Question: I am implementing a basic chat server on Java. Actually I finished basic things and trying to improve it.
Now I wanna trying on making a list which shows who is online. I have a problem. I get string on 'JTextPane' component and when I press "ENTER" it sends the message but the text cursor goes to lower line. I use 'setCaretPosition(0);' but it didn't work.
You can see the image below and understand the problem.

Here is my server and server thread code;
'''
import java.io.DataOutputStream;
import java.io.IOException;
import java.net.ServerSocket;
import java.net.Socket;
import java.util.HashMap;
import java.util.Iterator;
import java.util.Map;
import java.util.Set;
public class Server {
private ServerSocket ss;
private Socket s;
Map<Socket,DataOutputStream> list = new HashMap<Socket,DataOutputStream>();
public Server(int port_number) throws IOException{
create_Server(port_number);
}
public static void main(String[] args) throws IOException {
int port_number=23;
new Server(port_number);
}
private void create_Server(int port_number) throws IOException{
ss = new ServerSocket(port_number);
System.out.println("Server is ready!");
while(true){
s=ss.accept();
System.out.println(s.getLocalAddress().getHostName() + " was connected!");
send_con_mes();
list.put(s,new DataOutputStream(s.getOutputStream()) );
new ServerThread(s,this).start();
}
}
private void send_con_mes() throws IOException{
Set<Socket> sckt_list = list.keySet();
Iterator<Socket> itr = sckt_list.iterator();
DataOutputStream daos;
String str;
Socket sckt;
while(itr.hasNext()){
sckt=itr.next();
str = sckt.getLocalAddress().getHostName() + " was connected..." ;
daos = list.get(sckt);
daos.writeUTF(str);
}
}
public void send_to_All(String msg, Socket socket) throws IOException{
synchronized(list){
Set<Socket> sckt_list = list.keySet();
Iterator<Socket> itr = sckt_list.iterator();
DataOutputStream daos;
while(itr.hasNext()){
Socket sck = itr.next();
if(sck!=socket){
daos = list.get(sck);
daos.writeUTF(msg);
}
}
}
}
public void remove_Connection(Socket s) throws IOException{
synchronized(list){
list.remove(s);
System.out.println(s.getLocalAddress().getHostName() + " was disconnected!");
s.close();
}
}
}
import java.io.DataInputStream;
import java.io.IOException;
import java.net.Socket;
public class ServerThread extends Thread {
private Socket s;
private Server srv;
public ServerThread(Socket s,Server srv){
this.s = s;
this.srv = srv;
}
@Override
public void run() {
String msg;
DataInputStream dis;
try {
dis = new DataInputStream(s.getInputStream());
while(true){
msg = dis.readUTF();
srv.send_to_All(msg, s);
}
} catch (IOException e) {
// TODO Auto-generated catch block
e.printStackTrace();
}
finally{
try {
srv.remove_Connection(s);
} catch (IOException e) {
// TODO Auto-generated catch block
e.printStackTrace();
}
}
}
}
'''
So I guess I must implement the list in server.java but the problem is how can I pass the list and use it in client.java. and here is my client code:
'''
import java.awt.Frame;
import java.awt.event.KeyEvent;
import java.io.DataInputStream;
import java.io.DataOutputStream;
import java.io.IOException;
import java.net.InetAddress;
import java.net.Socket;
import java.net.UnknownHostException;
import java.util.logging.Level;
import java.util.logging.Logger;
import javax.swing.DefaultListModel;
import javax.swing.JList;
import javax.swing.JOptionPane;
import javax.swing.JScrollPane;
/*
* To change this template, choose Tools | Templates
* and open the template in the editor.
*/
/*
* Client.java
*
* Created on 02.Eyl.2011, 16:46:44
*/
/**
*
* @author BURAKTAS
*/
public class Client extends javax.swing.JFrame implements Runnable {
private DataOutputStream dos;
private DataInputStream dis;
private Socket s;
private String Client_name;
private String Ip_addr;
private DefaultListModel listModel=new DefaultListModel();
/** Creates new form Client */
public Client() {
initComponents();
Screen.setEditable(false);
acc_list.setVisibleRowCount(6);
listModel.addElement(Client_name);
start_Chat();
}
@Override
public void run() {
try {
while(true){
String message = dis.readUTF();
Screen.append(message + "
");
}
} catch (IOException ex) {
Logger.getLogger(Client.class.getName()).log(Level.SEVERE, null, ex);
}
}
public void start_Chat() {
try {
Ip_addr = JOptionPane.showInputDialog("Enter the IP number of the server to connect : ");
s = new Socket(Ip_addr, 23);
Client_name = JOptionPane.showInputDialog("Enter your Nickname : ");
dis = new DataInputStream(s.getInputStream());
dos = new DataOutputStream(s.getOutputStream());
new Thread(Client.this).start();
} catch (UnknownHostException ex) {
JOptionPane.showMessageDialog(rootPane, "Socket can not connected", "ERROR", JOptionPane.ERROR_MESSAGE);
} catch (IOException ex) {
JOptionPane.showMessageDialog(rootPane, "Socket can not connected", "ERROR", JOptionPane.ERROR_MESSAGE);
start_Chat();
}
}
/** This method is called from within the constructor to
* initialize the form.
* WARNING: Do NOT modify this code. The content of this method is
* always regenerated by the Form Editor.
*/
@SuppressWarnings("unchecked")
// <editor-fold defaultstate="collapsed" desc="Generated Code">
private void initComponents() {
font_chooser = new javax.swing.JColorChooser();
jScrollPane1 = new javax.swing.JScrollPane();
Screen = new javax.swing.JTextArea();
Send_Button = new javax.swing.JButton();
jScrollPane2 = new javax.swing.JScrollPane();
acc_list = new javax.swing.JList();
disco_button = new javax.swing.JButton();
jScrollPane3 = new javax.swing.JScrollPane();
Text_Field = new javax.swing.JTextPane();
setDefaultCloseOperation(javax.swing.WindowConstants.EXIT_ON_CLOSE);
setTitle("BrkChat_Server vs 1.0");
setResizable(false);
Screen.setColumns(20);
Screen.setRows(5);
jScrollPane1.setViewportView(Screen);
Send_Button.setText("Send");
Send_Button.addActionListener(new java.awt.event.ActionListener() {
public void actionPerformed(java.awt.event.ActionEvent evt) {
Send_ButtonActionPerformed(evt);
}
});
acc_list.setModel(new javax.swing.AbstractListModel() {
String[] strings = { "Item 1", "Item 2", "Item 3", "Item 4", "Item 5" };
public int getSize() { return strings.length; }
public Object getElementAt(int i) { return strings[i]; }
});
acc_list.setSelectionMode(javax.swing.ListSelectionModel.SINGLE_INTERVAL_SELECTION);
jScrollPane2.setViewportView(acc_list);
disco_button.setText("Disconnect");
disco_button.addActionListener(new java.awt.event.ActionListener() {
public void actionPerformed(java.awt.event.ActionEvent evt) {
disco_buttonActionPerformed(evt);
}
});
Text_Field.setCursor(new java.awt.Cursor(java.awt.Cursor.TEXT_CURSOR));
Text_Field.addKeyListener(new java.awt.event.KeyAdapter() {
public void keyPressed(java.awt.event.KeyEvent evt) {
Text_FieldKeyPressed(evt);
}
});
jScrollPane3.setViewportView(Text_Field);
javax.swing.GroupLayout layout = new javax.swing.GroupLayout(getContentPane());
getContentPane().setLayout(layout);
layout.setHorizontalGroup(
layout.createParallelGroup(javax.swing.GroupLayout.Alignment.LEADING)
.addGroup(javax.swing.GroupLayout.Alignment.TRAILING, layout.createSequentialGroup()
.addGroup(layout.createParallelGroup(javax.swing.GroupLayout.Alignment.LEADING)
.addComponent(jScrollPane3, javax.swing.GroupLayout.DEFAULT_SIZE, 383, Short.MAX_VALUE)
.addComponent(jScrollPane1, javax.swing.GroupLayout.PREFERRED_SIZE, 383, javax.swing.GroupLayout.PREFERRED_SIZE))
.addPreferredGap(javax.swing.LayoutStyle.ComponentPlacement.UNRELATED)
.addGroup(layout.createParallelGroup(javax.swing.GroupLayout.Alignment.LEADING)
.addComponent(disco_button, javax.swing.GroupLayout.Alignment.TRAILING, javax.swing.GroupLayout.DEFAULT_SIZE, 108, Short.MAX_VALUE)
.addComponent(Send_Button, javax.swing.GroupLayout.Alignment.TRAILING, javax.swing.GroupLayout.DEFAULT_SIZE, 108, Short.MAX_VALUE)
.addComponent(jScrollPane2, javax.swing.GroupLayout.Alignment.TRAILING, javax.swing.GroupLayout.DEFAULT_SIZE, 108, Short.MAX_VALUE))
.addContainerGap())
);
layout.setVerticalGroup(
layout.createParallelGroup(javax.swing.GroupLayout.Alignment.LEADING)
.addGroup(layout.createSequentialGroup()
.addGroup(layout.createParallelGroup(javax.swing.GroupLayout.Alignment.LEADING)
.addComponent(jScrollPane1, javax.swing.GroupLayout.PREFERRED_SIZE, 286, javax.swing.GroupLayout.PREFERRED_SIZE)
.addComponent(jScrollPane2, javax.swing.GroupLayout.DEFAULT_SIZE, 288, Short.MAX_VALUE))
.addPreferredGap(javax.swing.LayoutStyle.ComponentPlacement.RELATED)
.addGroup(layout.createParallelGroup(javax.swing.GroupLayout.Alignment.LEADING)
.addComponent(Send_Button, javax.swing.GroupLayout.DEFAULT_SIZE, 79, Short.MAX_VALUE)
.addComponent(jScrollPane3, javax.swing.GroupLayout.Alignment.TRAILING, javax.swing.GroupLayout.PREFERRED_SIZE, 76, javax.swing.GroupLayout.PREFERRED_SIZE))
.addPreferredGap(javax.swing.LayoutStyle.ComponentPlacement.RELATED)
.addComponent(disco_button, javax.swing.GroupLayout.PREFERRED_SIZE, 31, javax.swing.GroupLayout.PREFERRED_SIZE)
.addGap(11, 11, 11))
);
pack();
}// </editor-fold>
private void write(){
try {
Text_Field.setCaretPosition(0);
String str = Text_Field.getText();
dos.writeUTF(Client_name + " : " + str);
Screen.append(Client_name + " : " + str + "
");
Text_Field.setText("");
} catch (IOException ex) {
Logger.getLogger(Client.class.getName()).log(Level.SEVERE, null, ex);
}
}
private void Send_ButtonActionPerformed(java.awt.event.ActionEvent evt) {
write();
}
private void disco_buttonActionPerformed(java.awt.event.ActionEvent evt) {
try {
s.close();
this.setVisible(false);
System.exit(0);
} catch (IOException ex) {
Logger.getLogger(Client.class.getName()).log(Level.SEVERE, null, ex);
}
}
private void Text_FieldKeyPressed(java.awt.event.KeyEvent evt) {
if(evt.getKeyCode()==KeyEvent.VK_ENTER){
write();
}
}
/**
* @param args the command line arguments
*/
public static void main(String args[]) {
/* Set the Nimbus look and feel */
//<editor-fold defaultstate="collapsed" desc=" Look and feel setting code (optional) ">
/* If Nimbus (introduced in Java SE 6) is not available, stay with the default look and feel.
* For details see http://download.oracle.com/javase/tutorial/uiswing/lookandfeel/plaf.html
*/
try {
for (javax.swing.UIManager.LookAndFeelInfo info : javax.swing.UIManager.getInstalledLookAndFeels()) {
if ("Windows".equals(info.getName())) {
javax.swing.UIManager.setLookAndFeel(info.getClassName());
break;
}
}
} catch (ClassNotFoundException ex) {
java.util.logging.Logger.getLogger(Client.class.getName()).log(java.util.logging.Level.SEVERE, null, ex);
} catch (InstantiationException ex) {
java.util.logging.Logger.getLogger(Client.class.getName()).log(java.util.logging.Level.SEVERE, null, ex);
} catch (IllegalAccessException ex) {
java.util.logging.Logger.getLogger(Client.class.getName()).log(java.util.logging.Level.SEVERE, null, ex);
} catch (javax.swing.UnsupportedLookAndFeelException ex) {
java.util.logging.Logger.getLogger(Client.class.getName()).log(java.util.logging.Level.SEVERE, null, ex);
}
//</editor-fold>
/* Create and display the form */
java.awt.EventQueue.invokeLater(new Runnable() {
public void run() {
new Client().setVisible(true);
}
});
}
// Variables declaration - do not modify
private javax.swing.JTextArea Screen;
private javax.swing.JButton Send_Button;
private javax.swing.JTextPane Text_Field;
private javax.swing.JList acc_list;
private javax.swing.JButton disco_button;
private javax.swing.JColorChooser font_chooser;
private javax.swing.JScrollPane jScrollPane1;
private javax.swing.JScrollPane jScrollPane2;
private javax.swing.JScrollPane jScrollPane3;
// End of variables declaration
}
'''
I appreciated if you can help me. And thanks anyway.
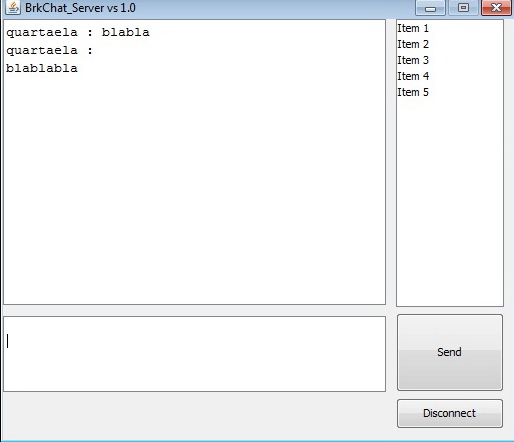
Answer: One way to implement this would be to implement some event that contains a list of usernames that is sent to all users every time a user connects/disconnects. To keep things simple you could also take a page out of the FTP implementation and use two channels per user - one for the text and another for system commands.
Either way you should basically just serialize the event containing all the necessary information and send that to all clients. Those then basically only have to deserialize it, check what kind of event they have and handle it accordingly. That way you let the Java Serialization API handle all the complicated work - though you can also define your own protocol and use protobuf or something (more efficient; more work).